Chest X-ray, AP view. Patient: 54 years old, sex F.
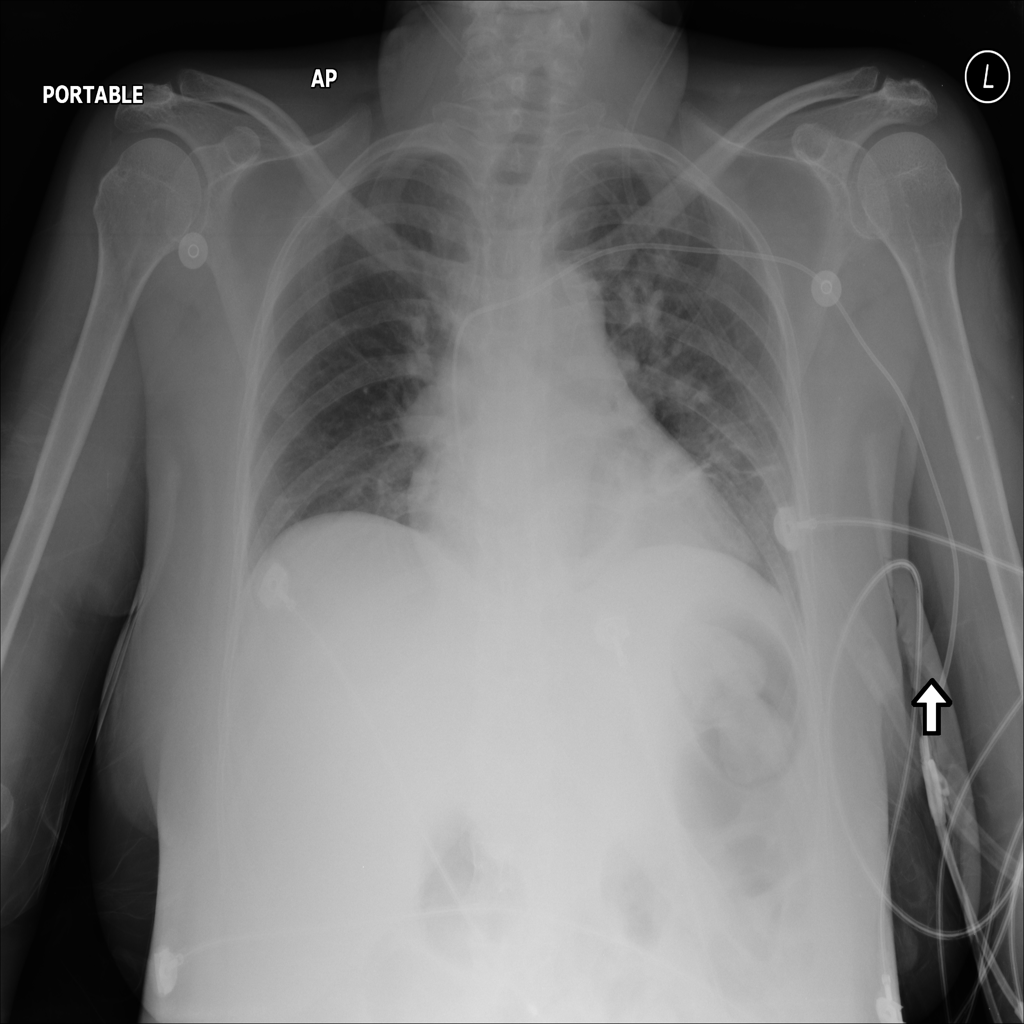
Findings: Atelectasis